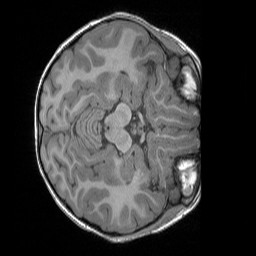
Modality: T1w
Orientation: axial
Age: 7
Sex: female
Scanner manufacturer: siemens
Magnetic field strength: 3 T
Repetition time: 1.65 s
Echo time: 0.00203 s